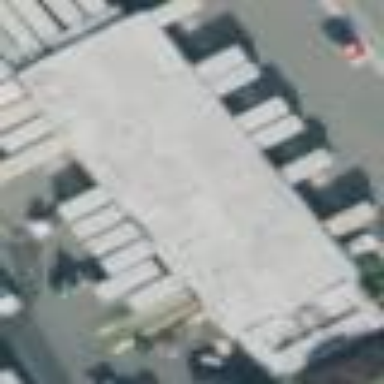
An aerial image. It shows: Industrial building.